Chest X-ray:
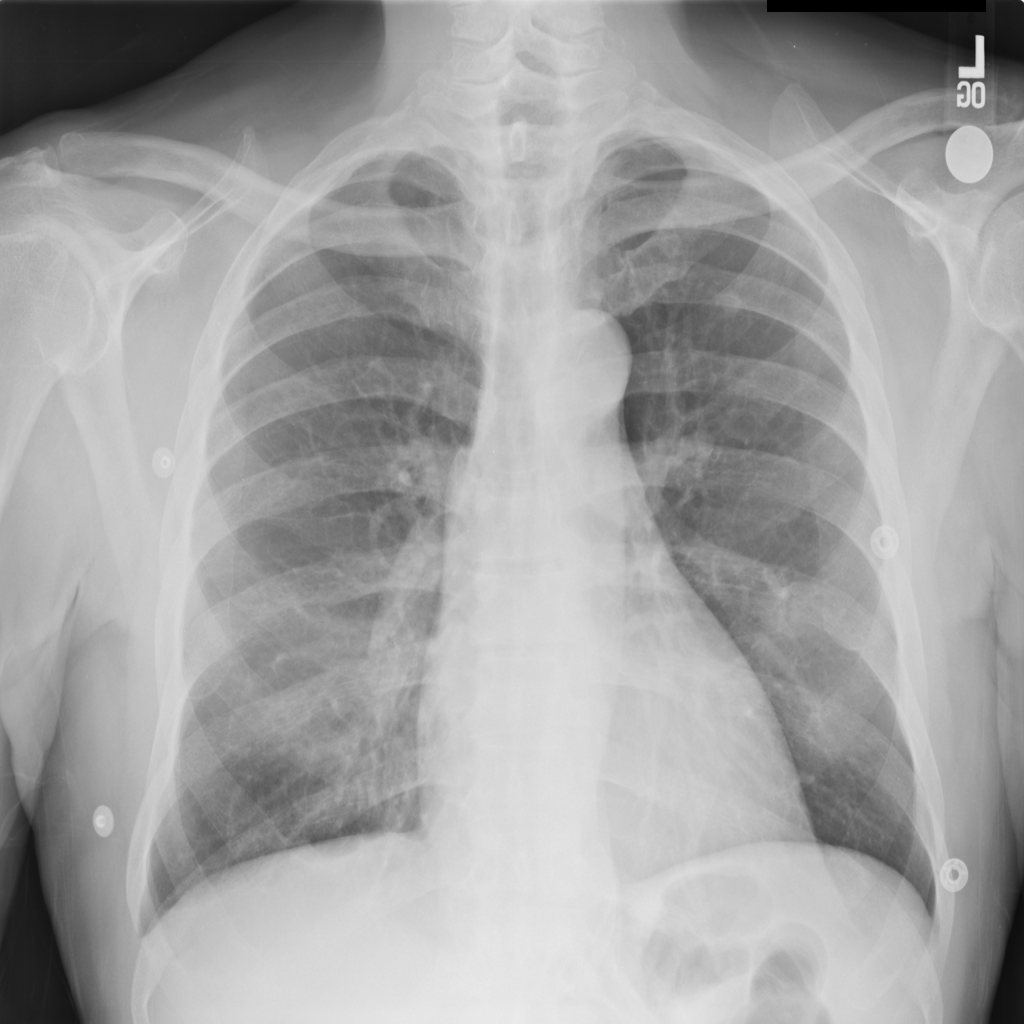
Findings: Nodule, Consolidation
No abnormal finding: no